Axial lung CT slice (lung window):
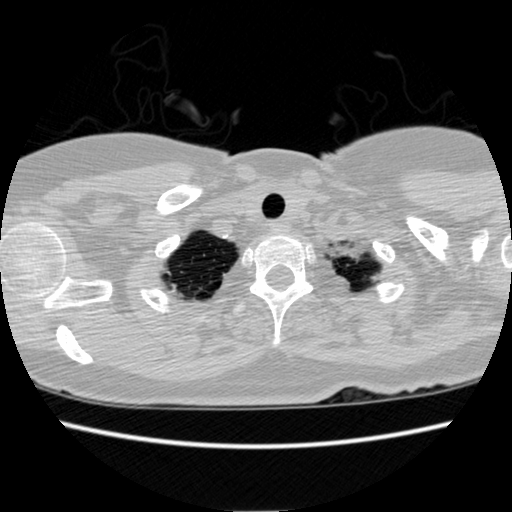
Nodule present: no